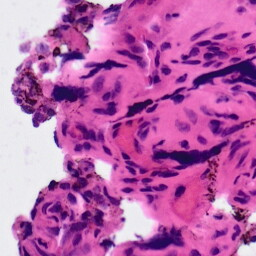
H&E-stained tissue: Ovarian